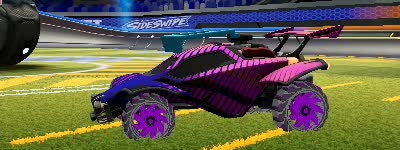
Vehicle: octane